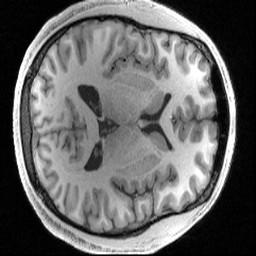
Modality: T1w
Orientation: axial
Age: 21
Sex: male
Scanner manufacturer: siemens
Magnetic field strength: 3 T
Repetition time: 2.4 s
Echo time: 0.00231 s